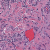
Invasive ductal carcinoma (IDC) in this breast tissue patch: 0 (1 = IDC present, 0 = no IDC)